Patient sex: M
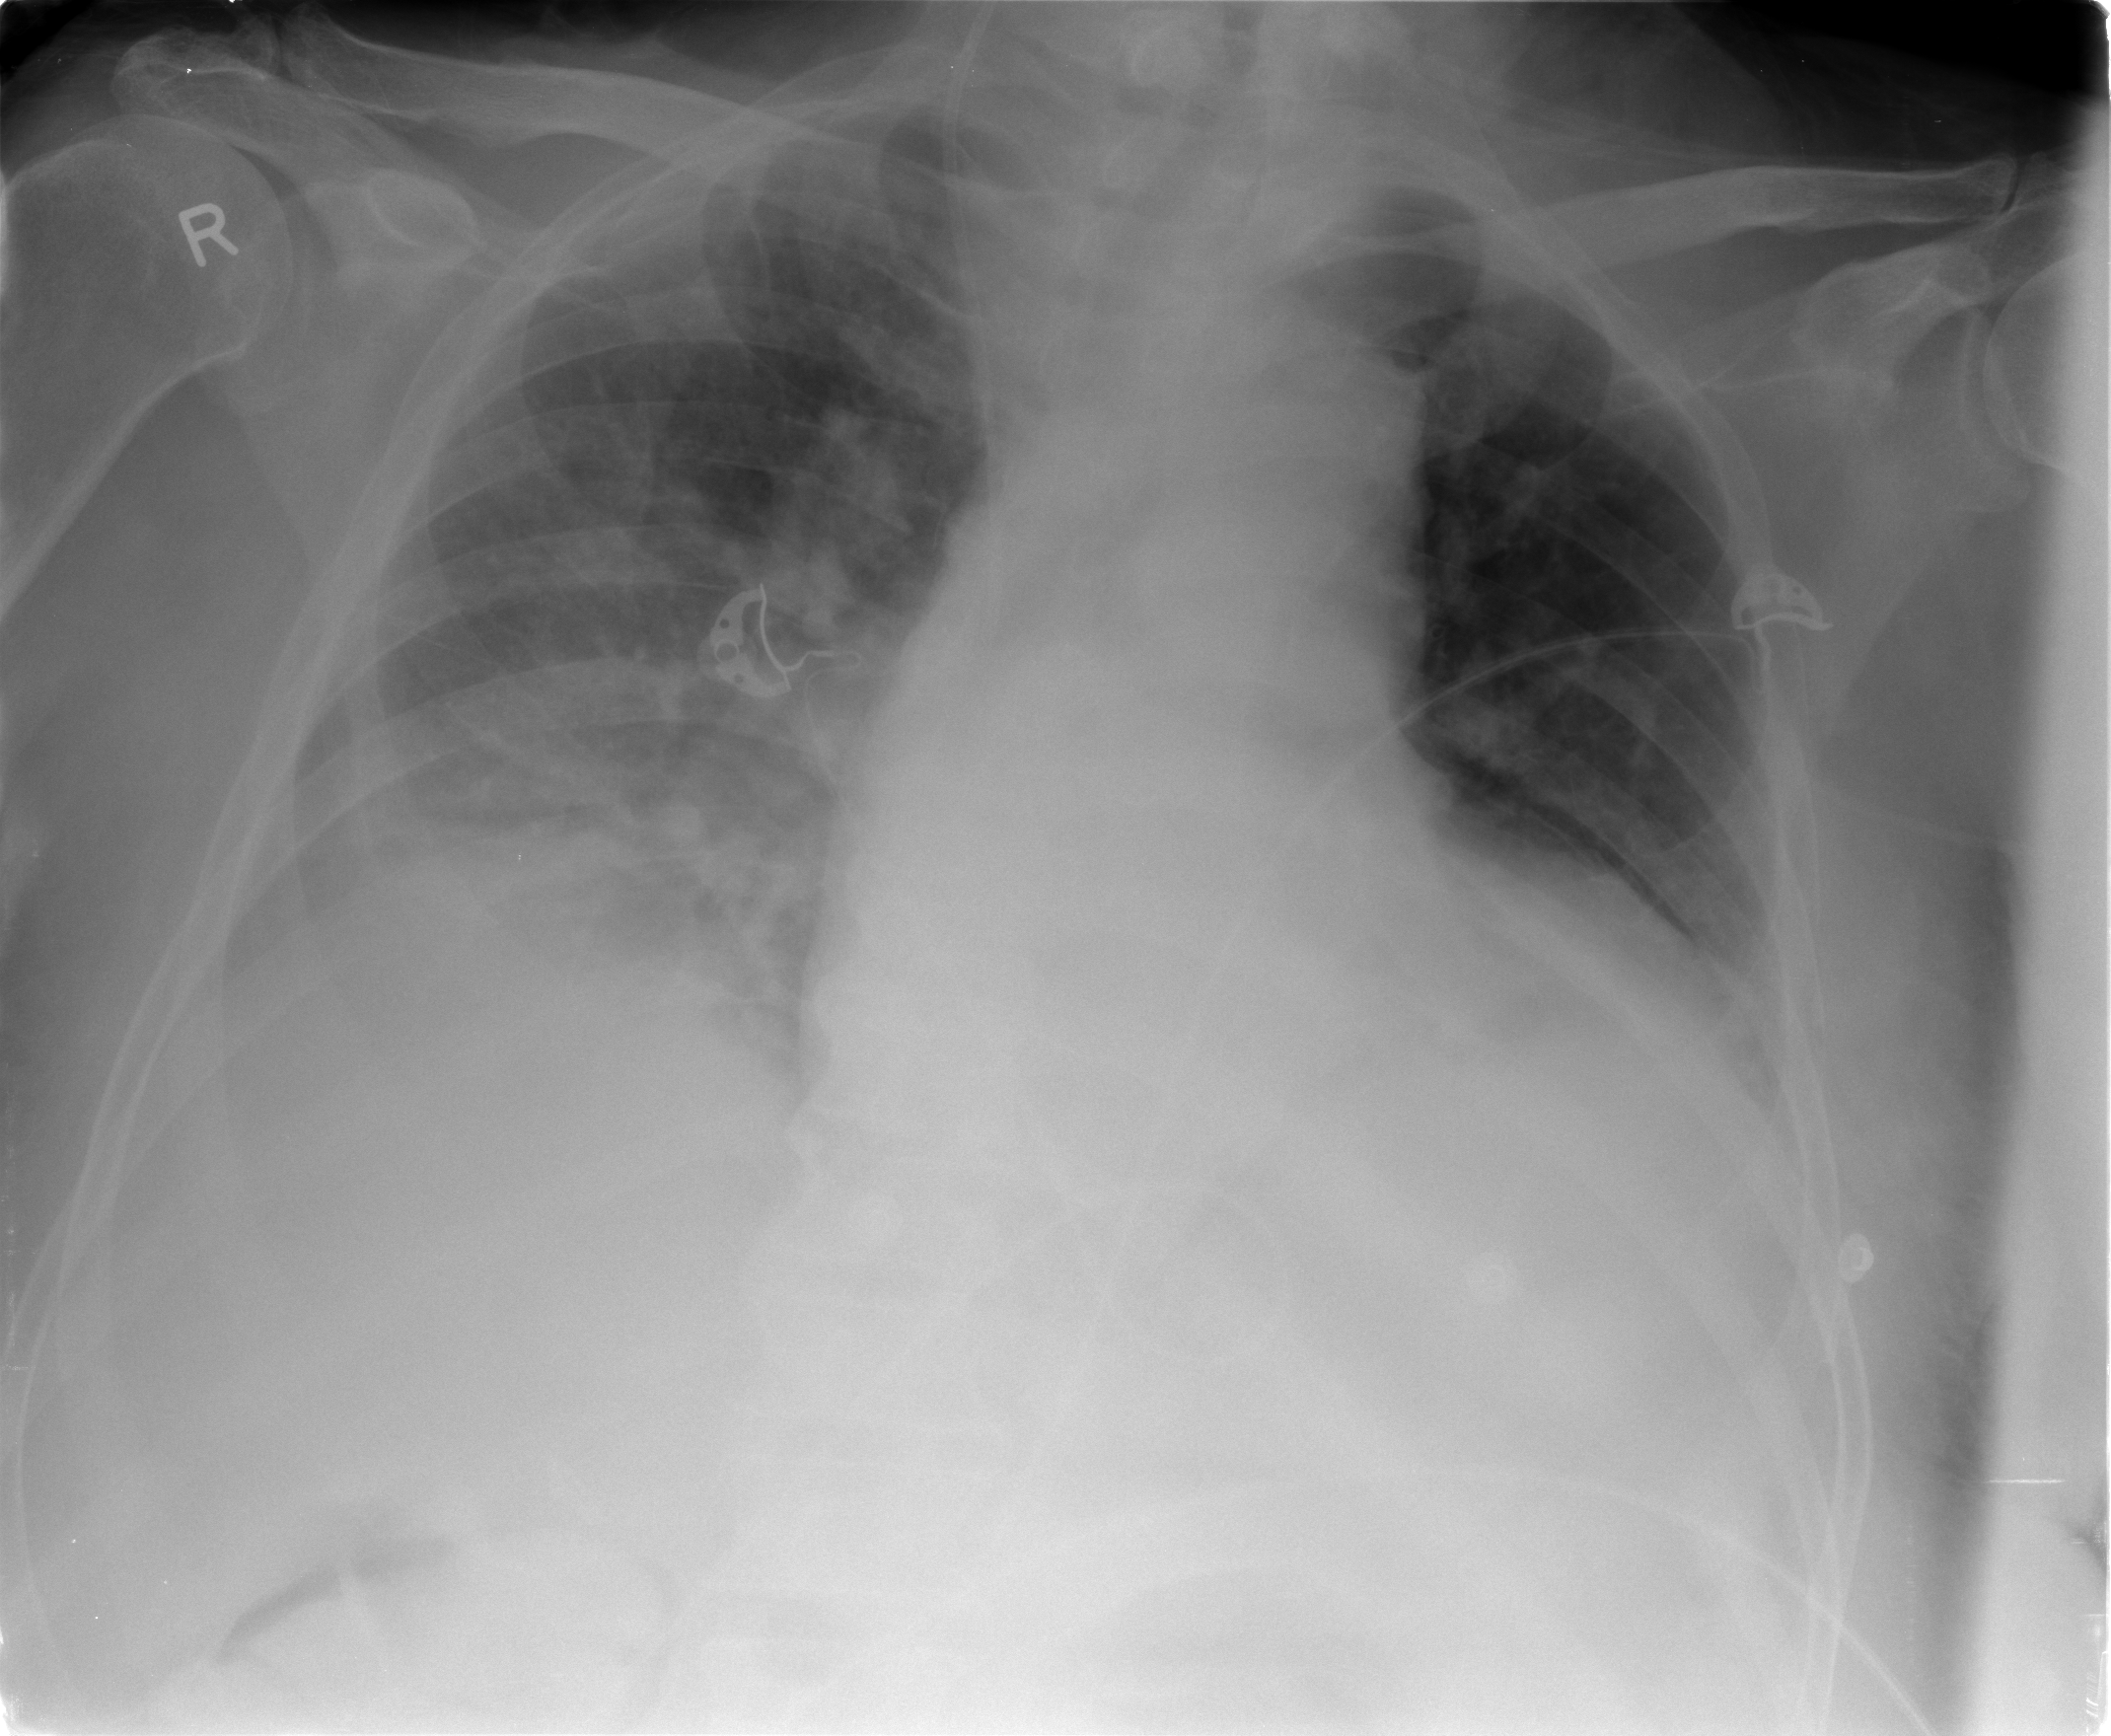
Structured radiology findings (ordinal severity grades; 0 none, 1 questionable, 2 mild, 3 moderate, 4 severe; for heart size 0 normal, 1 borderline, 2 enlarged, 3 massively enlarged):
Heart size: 2
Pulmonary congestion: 2
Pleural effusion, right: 3
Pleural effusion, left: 2
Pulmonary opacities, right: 2
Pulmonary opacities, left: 1
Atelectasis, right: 3
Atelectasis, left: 3